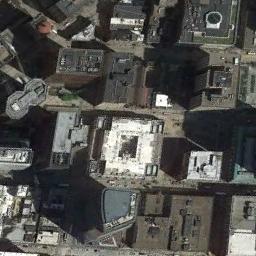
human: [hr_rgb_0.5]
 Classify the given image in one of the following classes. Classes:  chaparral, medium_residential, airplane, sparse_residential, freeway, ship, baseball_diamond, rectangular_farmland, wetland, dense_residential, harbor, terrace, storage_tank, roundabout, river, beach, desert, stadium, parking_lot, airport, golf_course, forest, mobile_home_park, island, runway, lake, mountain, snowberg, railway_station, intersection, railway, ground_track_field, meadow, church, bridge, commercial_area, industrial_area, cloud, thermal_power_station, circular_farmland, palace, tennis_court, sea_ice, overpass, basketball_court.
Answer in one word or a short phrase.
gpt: commercial_area